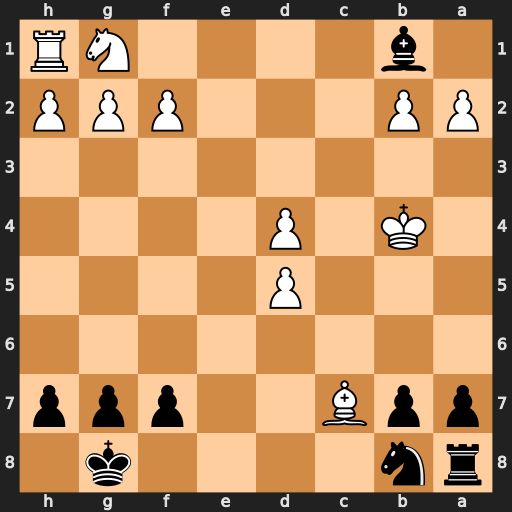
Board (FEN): rn4k1/ppB2ppp/8/3P4/1K1P4/8/PP3PPP/1b4NR
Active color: b
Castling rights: -
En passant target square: -
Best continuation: Na6+ Ka3 Nxc7